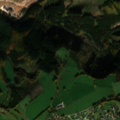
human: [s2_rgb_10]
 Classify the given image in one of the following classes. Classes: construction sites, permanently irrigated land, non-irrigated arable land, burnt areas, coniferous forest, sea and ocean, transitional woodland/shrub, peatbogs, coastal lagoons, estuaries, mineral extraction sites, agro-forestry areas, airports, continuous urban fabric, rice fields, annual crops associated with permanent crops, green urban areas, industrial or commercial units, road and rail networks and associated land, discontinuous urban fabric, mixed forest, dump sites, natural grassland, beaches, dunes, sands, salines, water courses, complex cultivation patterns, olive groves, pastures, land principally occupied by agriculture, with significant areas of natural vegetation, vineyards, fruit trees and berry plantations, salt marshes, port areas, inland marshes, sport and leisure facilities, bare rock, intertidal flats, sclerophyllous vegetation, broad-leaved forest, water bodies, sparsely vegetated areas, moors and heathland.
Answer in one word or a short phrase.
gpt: discontinuous urban fabric, pastures, mixed forest